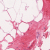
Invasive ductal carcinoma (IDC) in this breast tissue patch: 0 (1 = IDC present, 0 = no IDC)